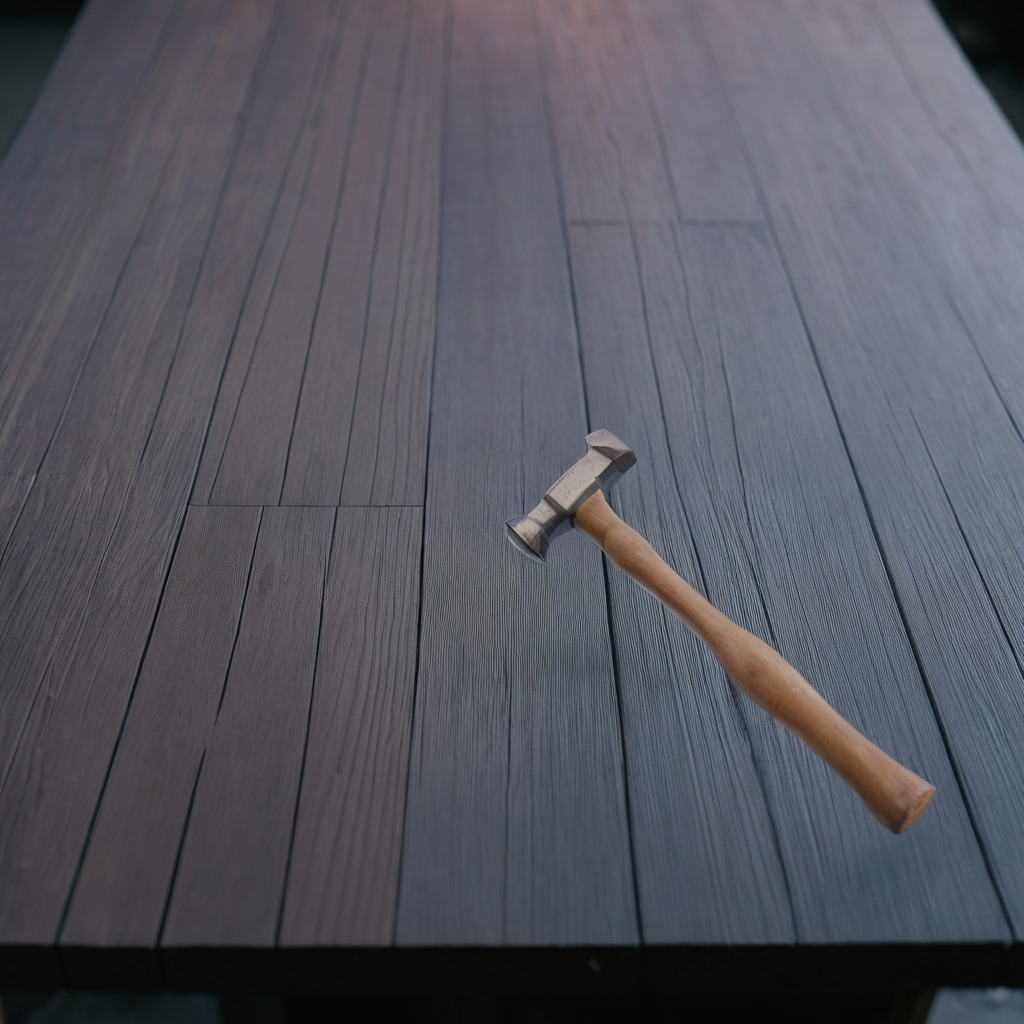
A hammer is lying on the table.